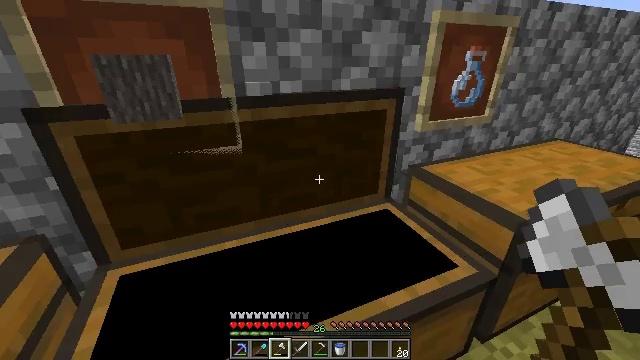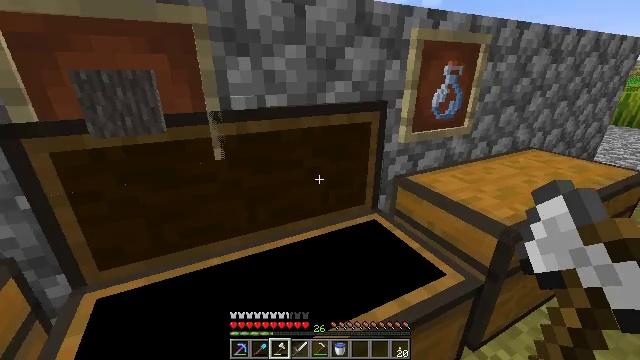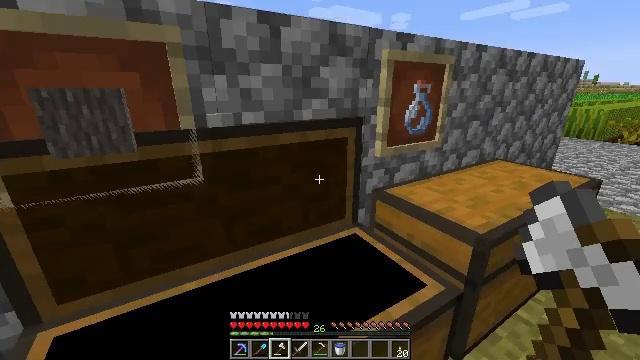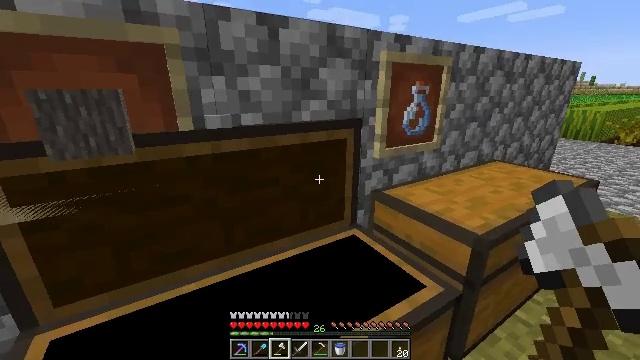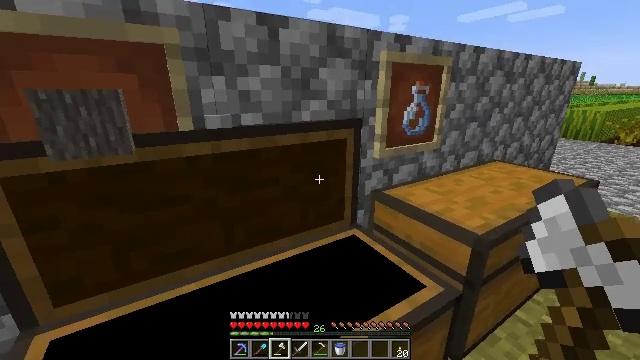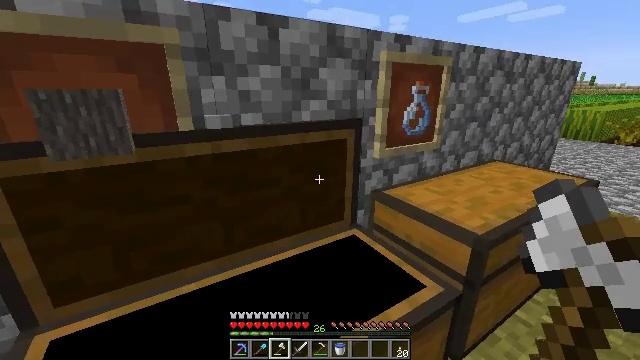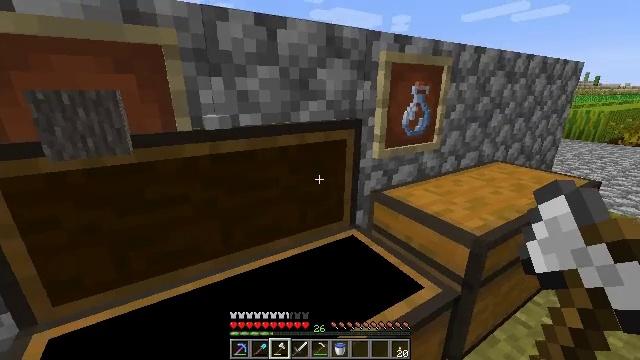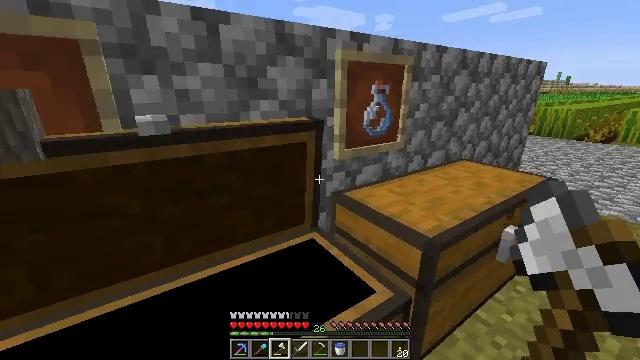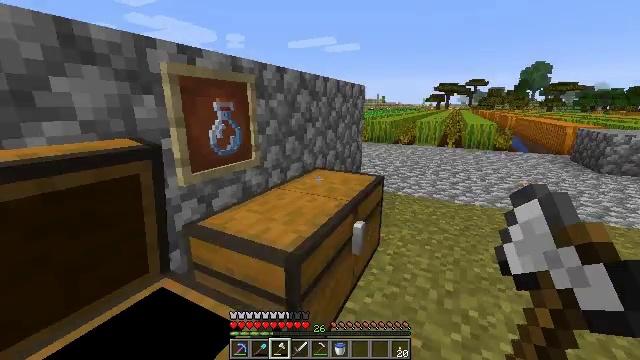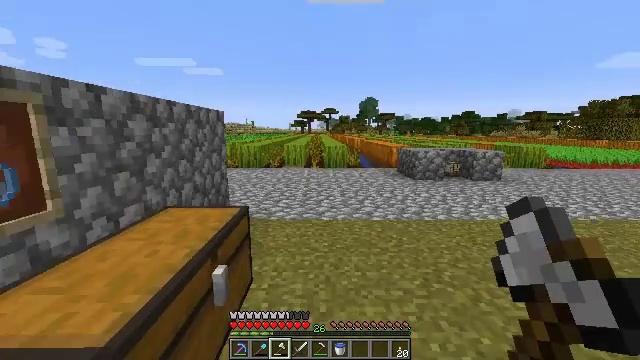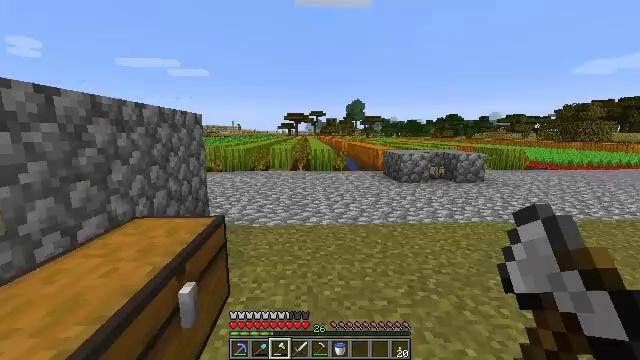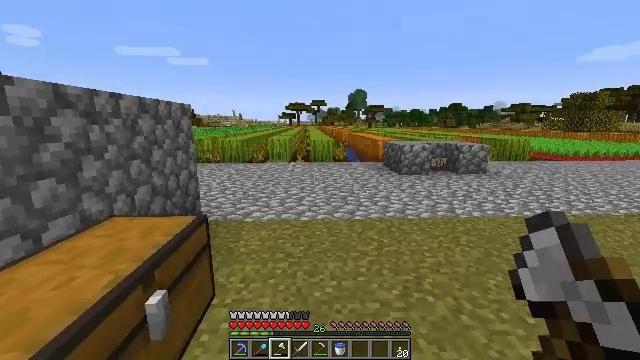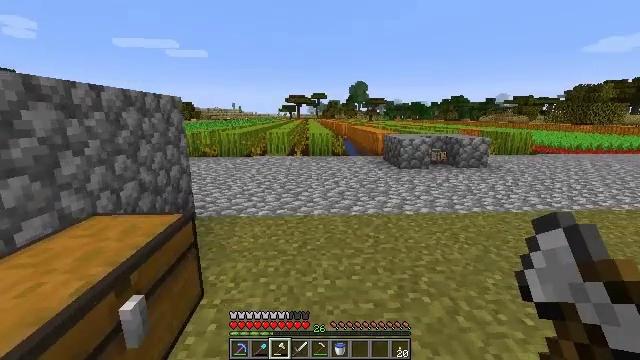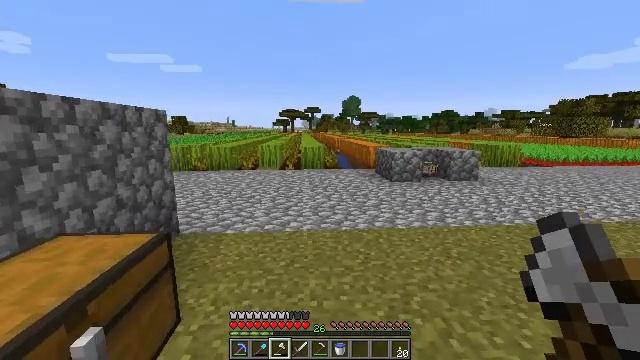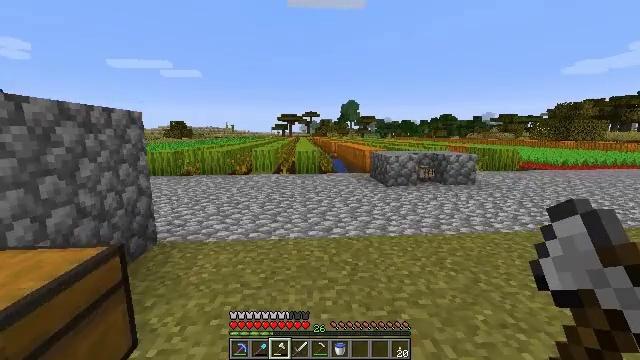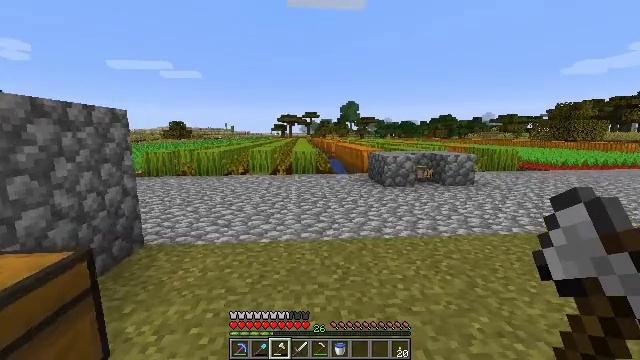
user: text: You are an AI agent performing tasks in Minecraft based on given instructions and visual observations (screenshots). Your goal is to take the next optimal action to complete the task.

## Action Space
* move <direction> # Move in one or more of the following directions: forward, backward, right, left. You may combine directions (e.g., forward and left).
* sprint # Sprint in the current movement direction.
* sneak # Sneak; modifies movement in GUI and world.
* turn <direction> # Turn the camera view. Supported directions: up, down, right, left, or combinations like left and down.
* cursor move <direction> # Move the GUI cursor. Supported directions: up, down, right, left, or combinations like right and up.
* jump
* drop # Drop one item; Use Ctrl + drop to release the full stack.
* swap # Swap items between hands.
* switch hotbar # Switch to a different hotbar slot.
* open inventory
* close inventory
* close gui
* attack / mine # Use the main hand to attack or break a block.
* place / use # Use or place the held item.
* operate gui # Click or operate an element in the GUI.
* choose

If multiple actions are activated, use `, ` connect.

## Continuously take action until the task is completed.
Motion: motion action
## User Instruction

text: Gather poppy from the ground.
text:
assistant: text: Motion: turn right and up
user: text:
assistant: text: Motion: turn right and up
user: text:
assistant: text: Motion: no_op
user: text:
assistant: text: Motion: no_op
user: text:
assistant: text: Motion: no_op
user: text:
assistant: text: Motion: move right
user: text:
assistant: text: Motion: move forward and move right, turn right
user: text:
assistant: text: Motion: move forward and move right, turn right and up
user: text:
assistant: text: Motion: move forward and move right, turn right and up
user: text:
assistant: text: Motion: move forward and move right, turn right
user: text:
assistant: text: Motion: move forward and move right, turn down
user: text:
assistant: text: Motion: move forward and move right, turn down
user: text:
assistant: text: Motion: move forward and move right, turn right and up
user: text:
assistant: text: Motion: move forward and move right
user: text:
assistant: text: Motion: move forward and move right
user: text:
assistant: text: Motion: move forward and move right, turn down
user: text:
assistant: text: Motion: move forward
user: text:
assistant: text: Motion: move forward
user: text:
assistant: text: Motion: move forward, use / place
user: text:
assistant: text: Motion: move forward, use / place
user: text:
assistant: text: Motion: move forward, use / place
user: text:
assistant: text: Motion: move forward
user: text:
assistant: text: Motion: move forward
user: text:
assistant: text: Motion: move forward
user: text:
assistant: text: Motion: move forward
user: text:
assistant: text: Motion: move forward
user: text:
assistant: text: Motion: move forward, turn left
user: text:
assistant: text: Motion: move forward, turn left
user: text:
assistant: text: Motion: move forward, turn left and down
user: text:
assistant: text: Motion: move forward and move right, turn left